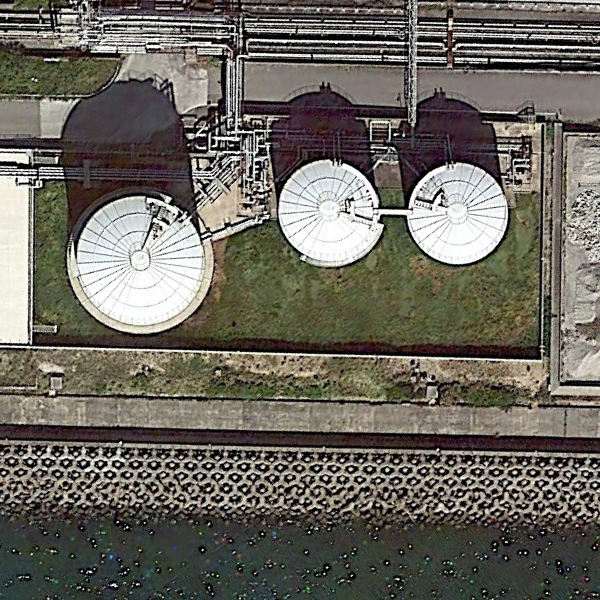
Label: StorageTanks